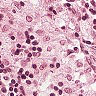
Metastatic tissue present: no